Question: I am deploying azure application gateway (internal) with V2, it succeeded couple of times in other subscriptions (Environments), however, it is failing with strange error and without much details about the error.
deployment fails after 30 mins of applying/creating
there is a UDR but which is for different purpose and not blocking or restricting the default internet route

The deployment is using terraform and everything worked well in other instances deployment
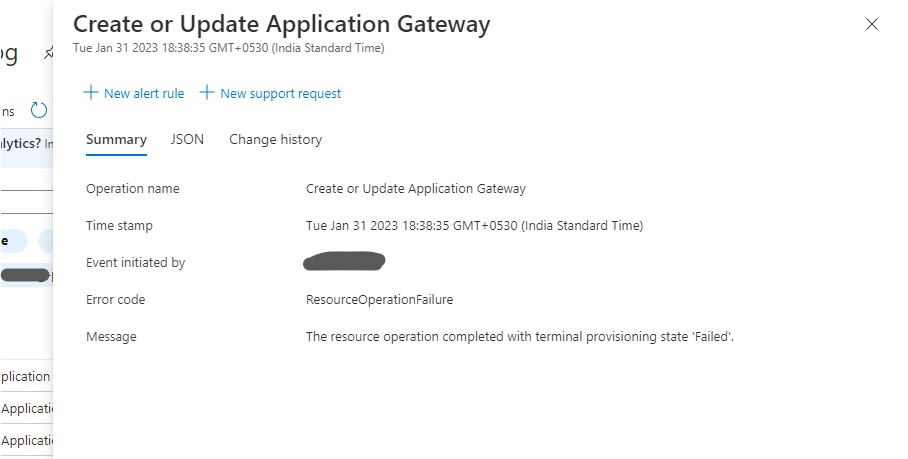
Answer: Found the issue and resolution
1. Raised a Microsoft case to see the logs of the APPGW at the platform level
2. Microsoft verified the logs and identified that AppGW is not able to communicate with the Keyvault to read the ssl certificate as we are using Keyvault to store ssl cert for TLS encryption
3. Found out that subnet to subnet communication is blocked and hence AppGW is unable to communicate with KV in another subnet
Resolution:
Allowed subnet to subnet communication where appgw and kv are present
Conclusion:
Microsoft would have enabled better logging information (error details) in the AppGW resource deployment and or resource activity logs